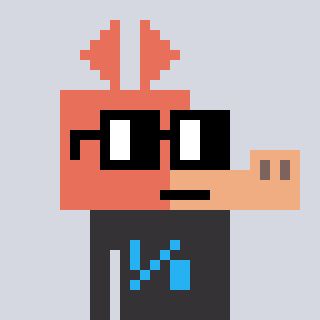
a pixel art character with square black glasses, a aardvark-shaped head and a grayscale-colored body on a cool background